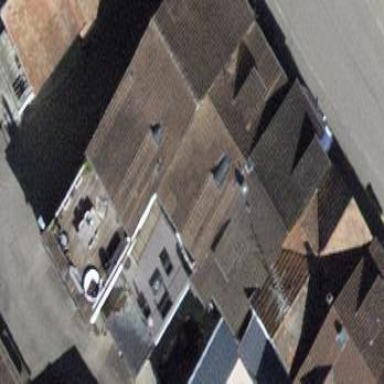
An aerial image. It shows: Building with tile roof.